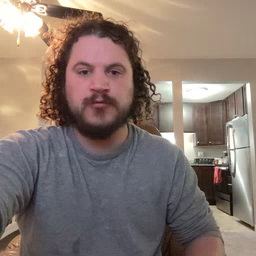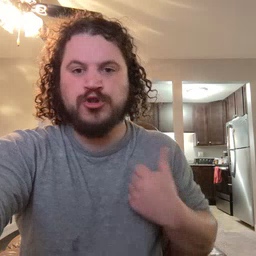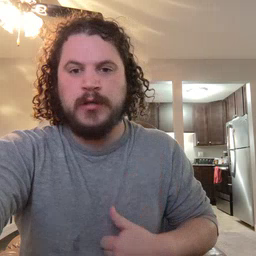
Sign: jacket